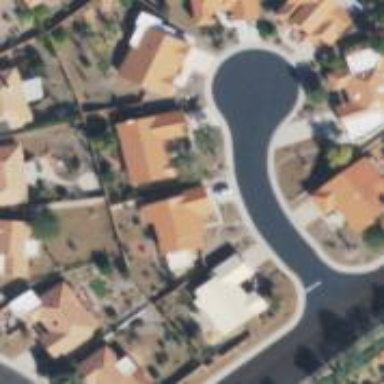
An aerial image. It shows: Smooth asphalt road in residential area.